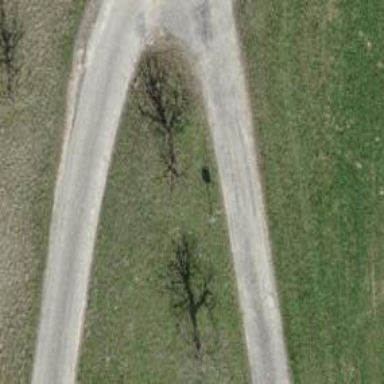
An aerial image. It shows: Mixed deciduous tree with variety of leaves.